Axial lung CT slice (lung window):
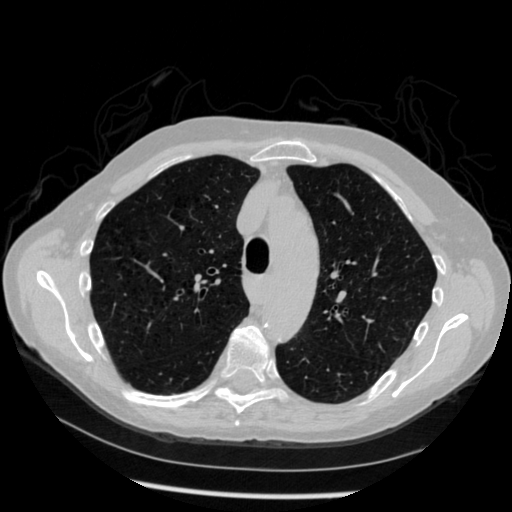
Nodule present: no